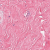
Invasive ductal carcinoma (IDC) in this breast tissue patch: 0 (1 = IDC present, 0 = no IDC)